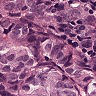
Metastatic tissue present: yes